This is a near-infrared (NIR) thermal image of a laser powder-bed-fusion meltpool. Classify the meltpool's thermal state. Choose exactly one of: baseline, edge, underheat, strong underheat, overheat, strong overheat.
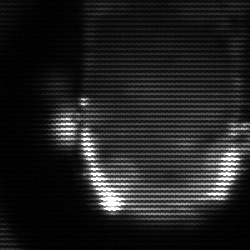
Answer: baseline